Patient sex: M
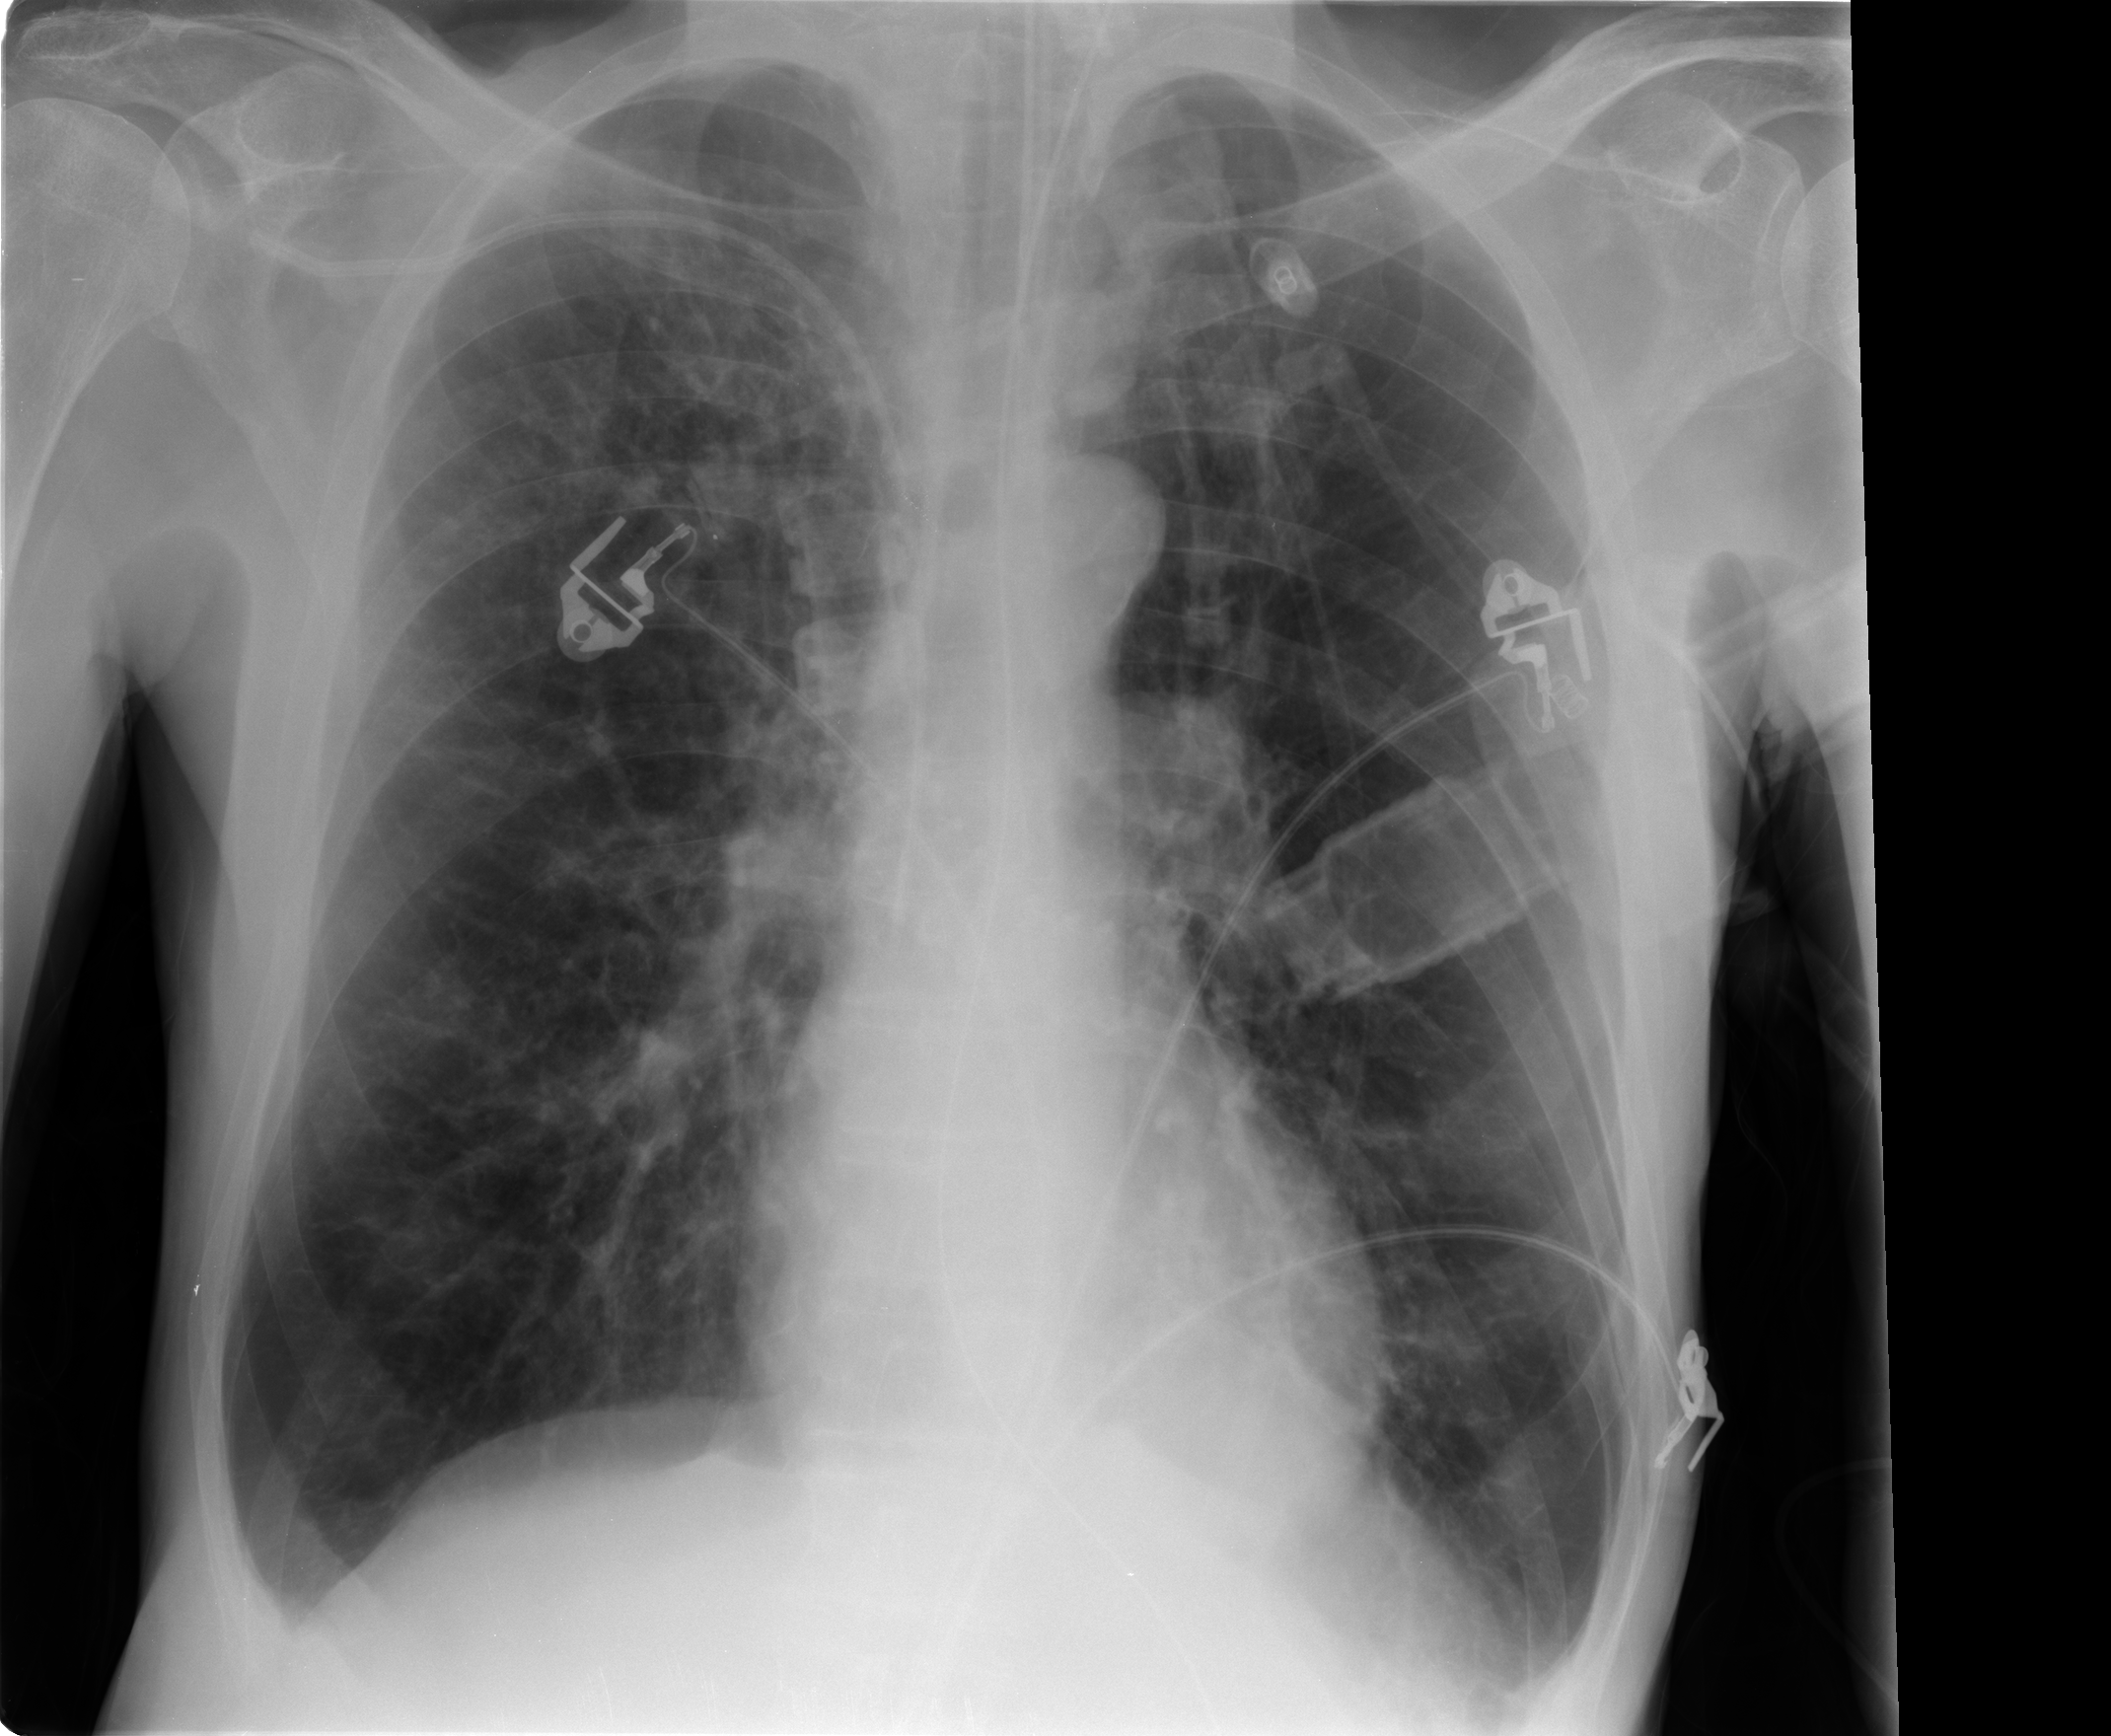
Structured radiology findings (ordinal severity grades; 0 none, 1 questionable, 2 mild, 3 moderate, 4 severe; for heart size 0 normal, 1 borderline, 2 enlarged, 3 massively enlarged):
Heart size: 0
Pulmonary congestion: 0
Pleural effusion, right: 0
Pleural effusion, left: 0
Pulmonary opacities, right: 2
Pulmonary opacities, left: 0
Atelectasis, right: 0
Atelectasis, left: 0